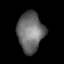
Tissue: lung
Cell type: Myeloid cells
Senescence score: 0.1765
Nuclear area (px): 1016
Mean DAPI intensity: 107.253